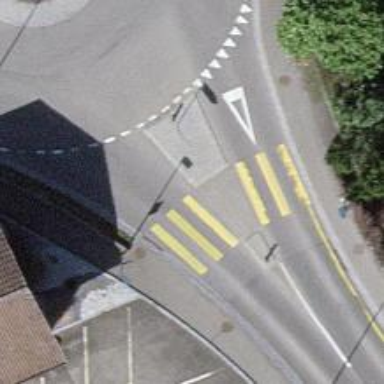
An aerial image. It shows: Uncontrolled road crossing.